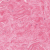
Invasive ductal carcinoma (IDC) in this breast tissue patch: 0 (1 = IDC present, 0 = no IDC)